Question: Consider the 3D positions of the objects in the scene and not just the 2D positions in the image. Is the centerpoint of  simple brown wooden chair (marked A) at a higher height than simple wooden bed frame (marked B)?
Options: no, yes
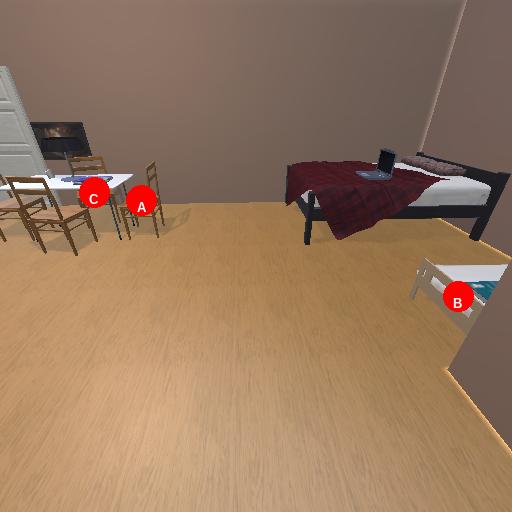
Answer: no